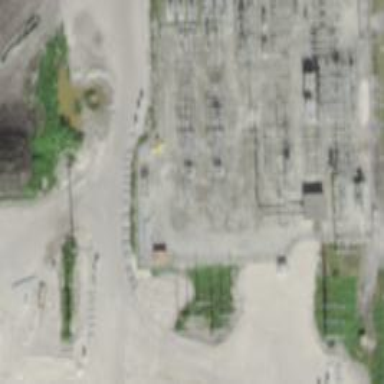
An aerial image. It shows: Switch used for power control.